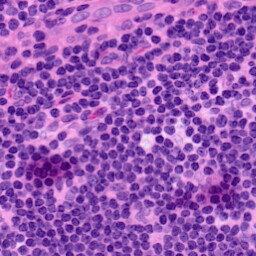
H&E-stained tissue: LymphNode